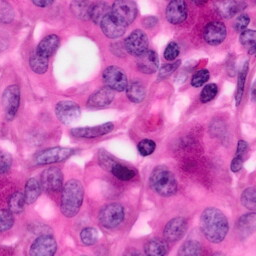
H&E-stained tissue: Pancreatic